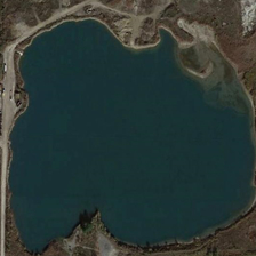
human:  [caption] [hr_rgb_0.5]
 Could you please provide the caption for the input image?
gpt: Next to the pond is a road paved with mud.

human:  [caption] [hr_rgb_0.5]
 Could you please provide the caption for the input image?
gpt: There is a pond in the center of the land.

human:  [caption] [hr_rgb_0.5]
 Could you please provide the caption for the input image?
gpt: There is a pond in the middle of the land.

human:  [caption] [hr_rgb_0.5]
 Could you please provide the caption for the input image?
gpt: There is a road with a soil next to the pond.

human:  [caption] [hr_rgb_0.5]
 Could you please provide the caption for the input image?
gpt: There's a pond in the middle of the earth.